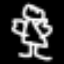
Label: angel